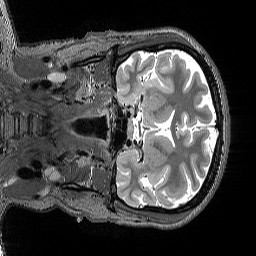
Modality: T2w
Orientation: coronal
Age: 38
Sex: female
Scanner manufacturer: siemens
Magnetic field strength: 3 T
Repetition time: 3.2 s
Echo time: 0.564 s